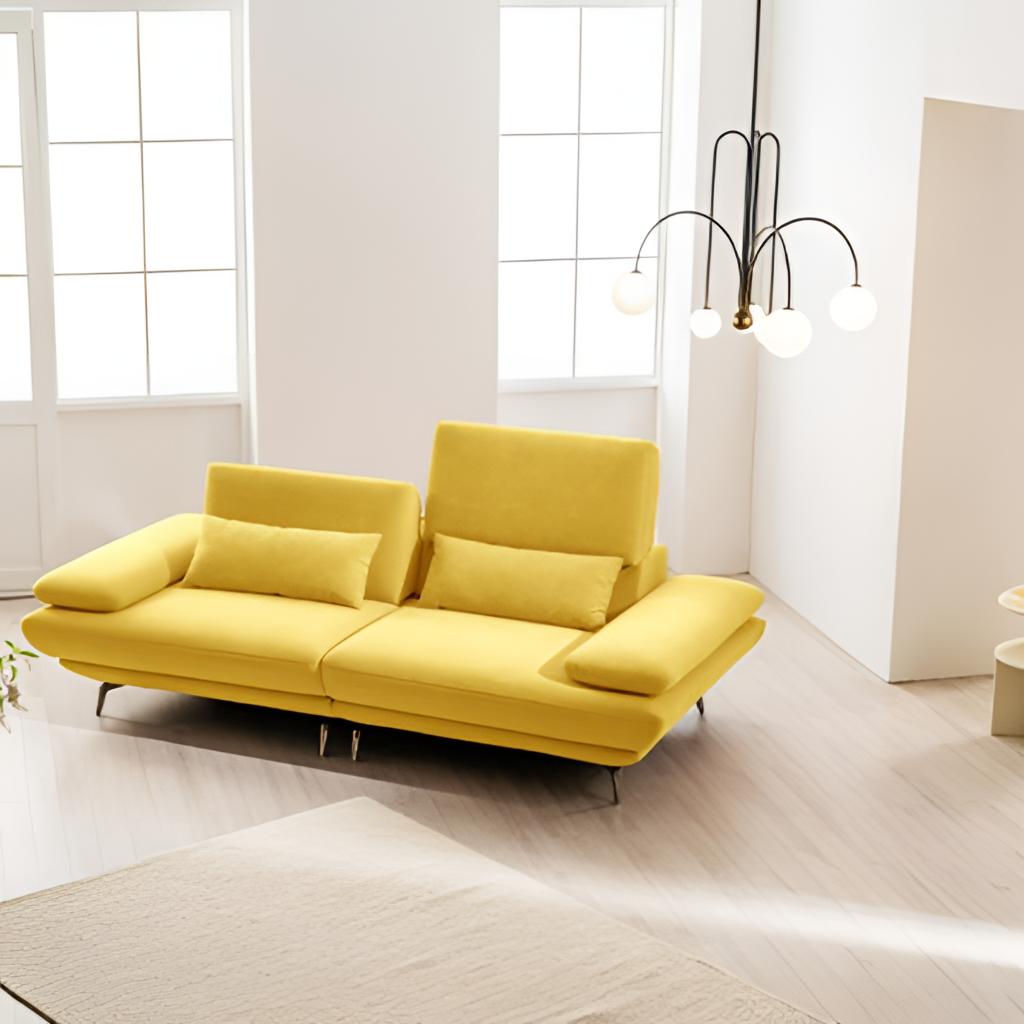
living room, fabric sofa, modern, paint wallpaper, with solid pattern, beige wood flooring, with plank pattern